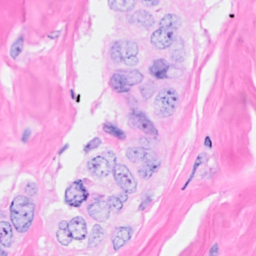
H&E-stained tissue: Breast